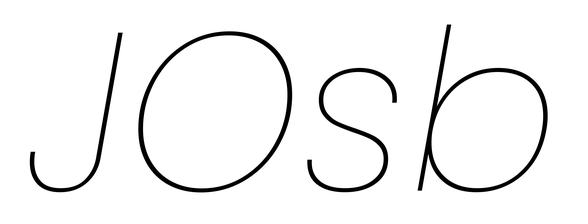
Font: Poppins-ThinItalic